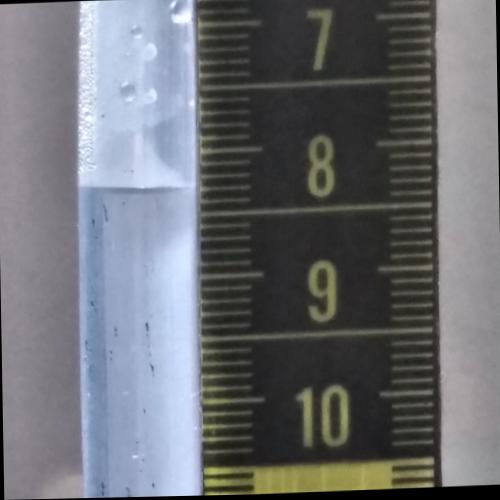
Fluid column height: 8.3 cm